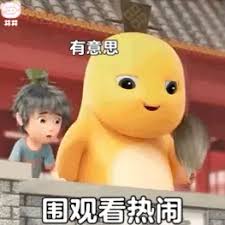
Label: nailong